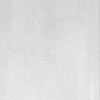
Label: dusty